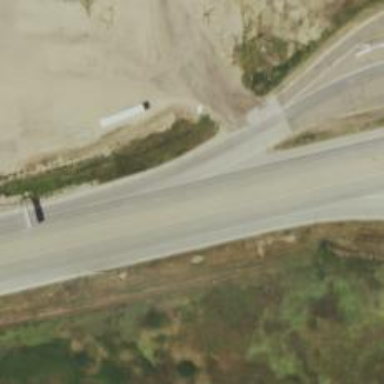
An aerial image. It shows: Trunk link highway.